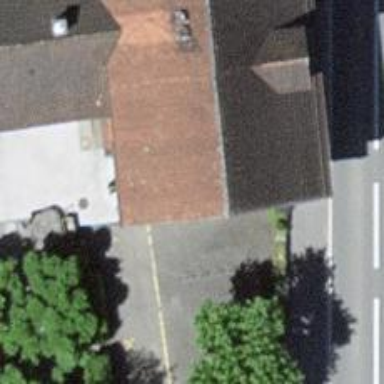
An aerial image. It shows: Restaurant.